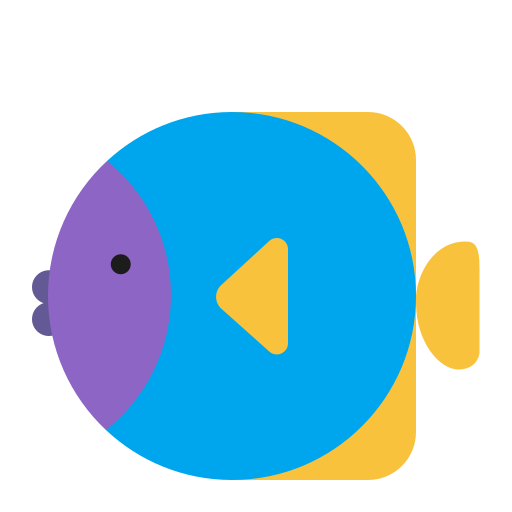
tropical fish flat